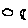
Label: moon